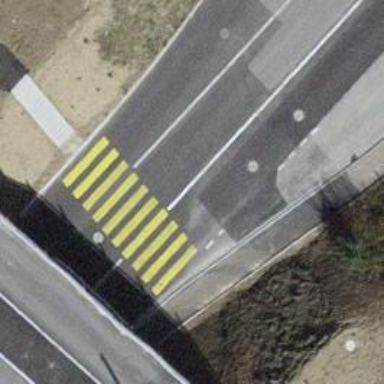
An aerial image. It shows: Uncontrolled zebra crossing with yellow markings on the road.